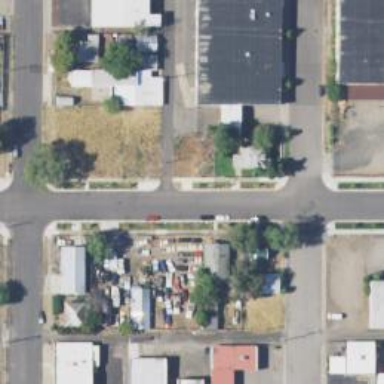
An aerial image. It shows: Alleyway designated as service road.